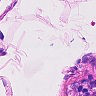
Metastatic tissue present: no